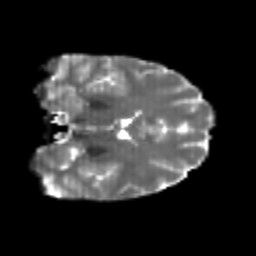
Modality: T2w
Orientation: coronal
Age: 22
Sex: male
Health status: healthy
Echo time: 0.074 s